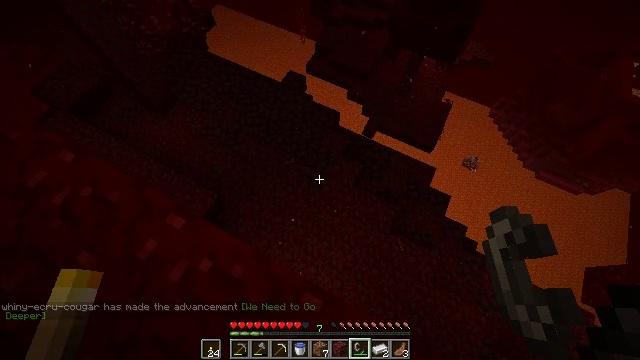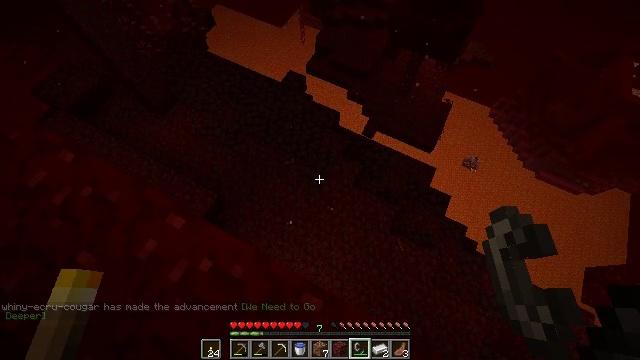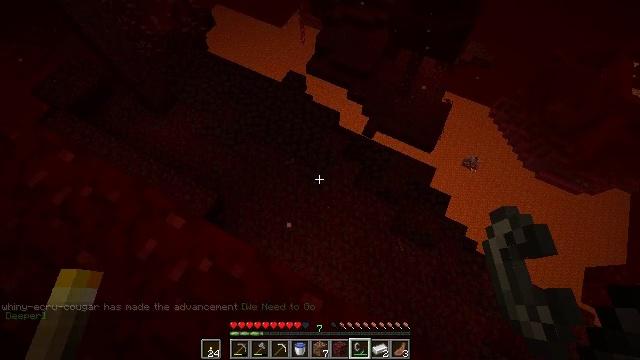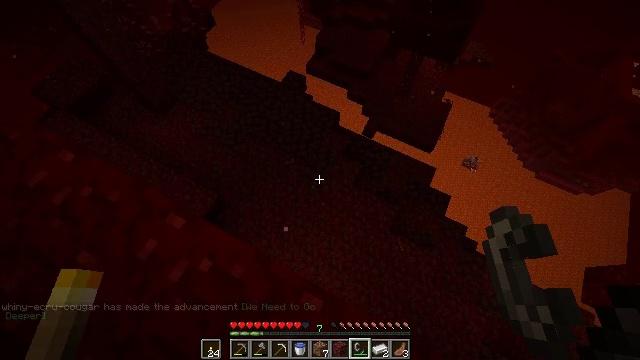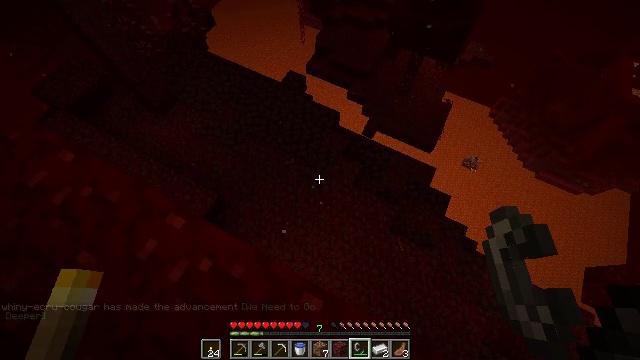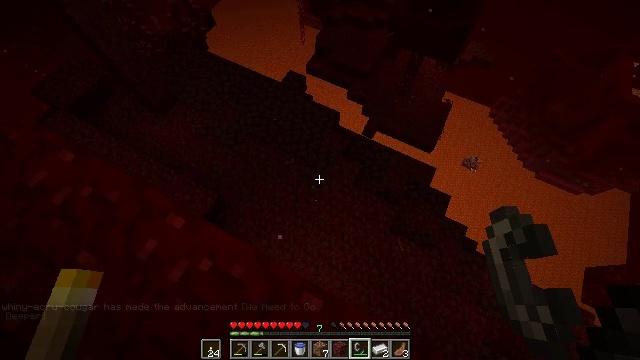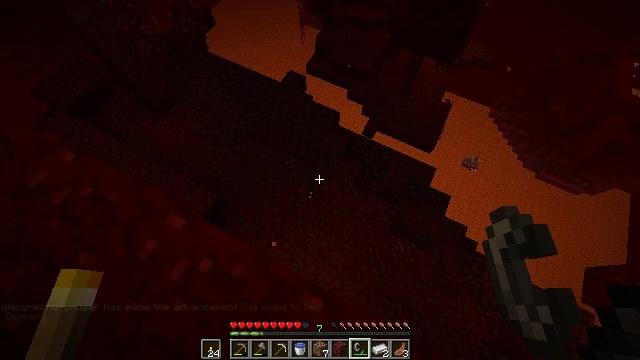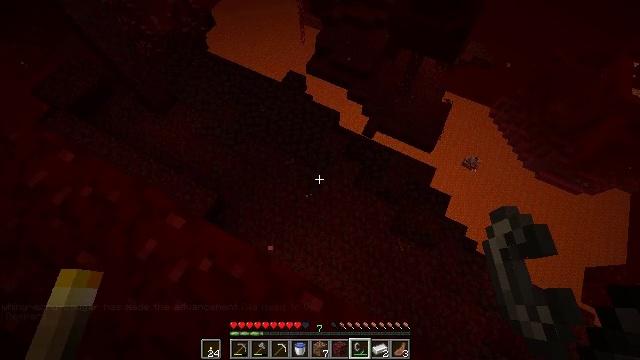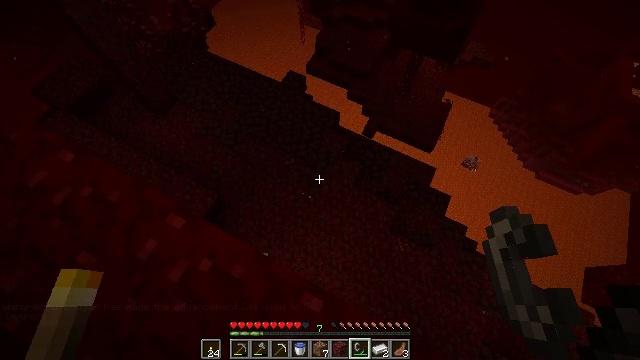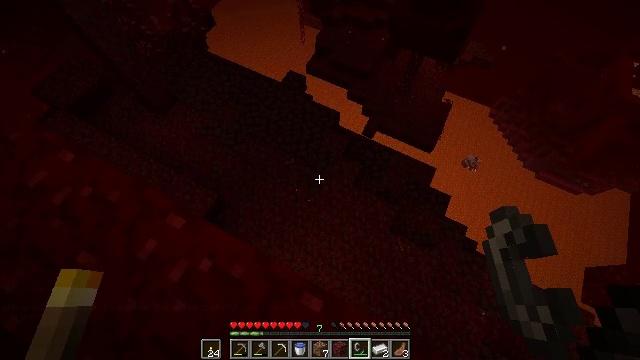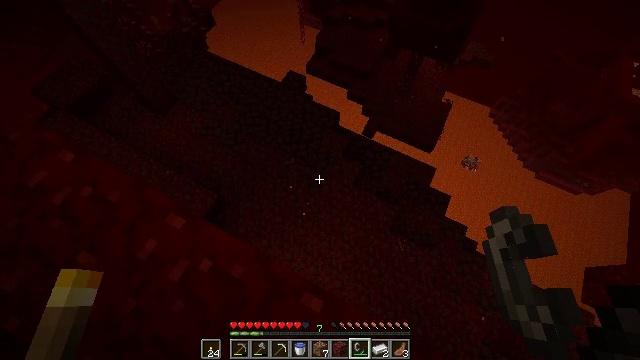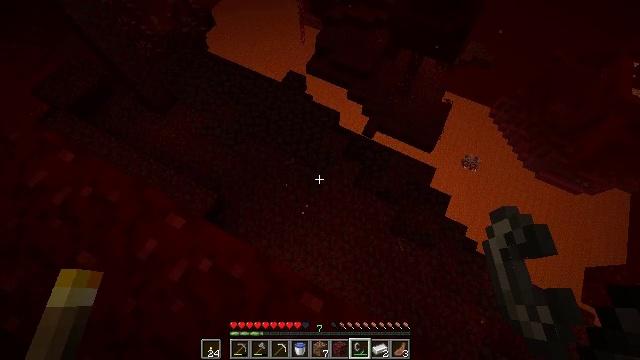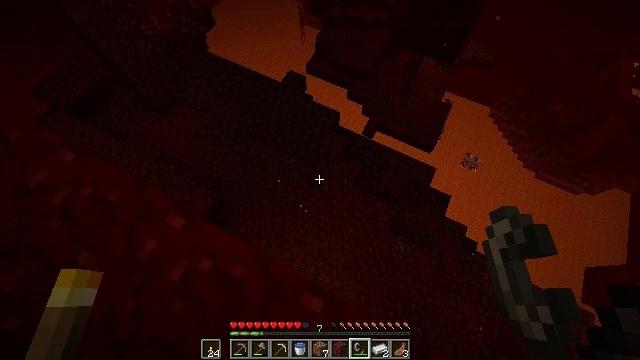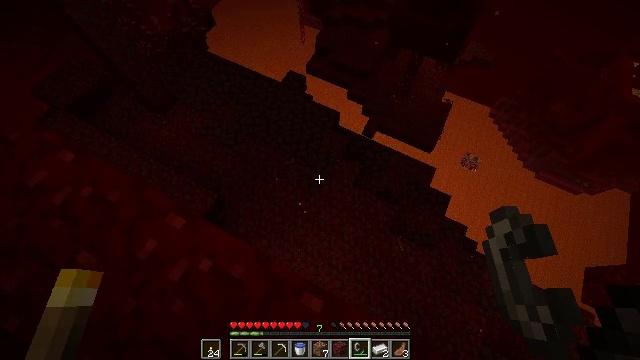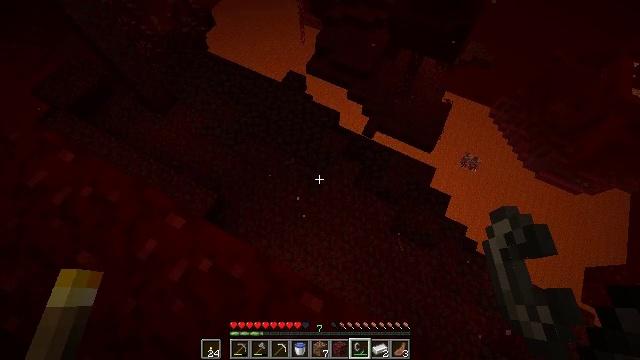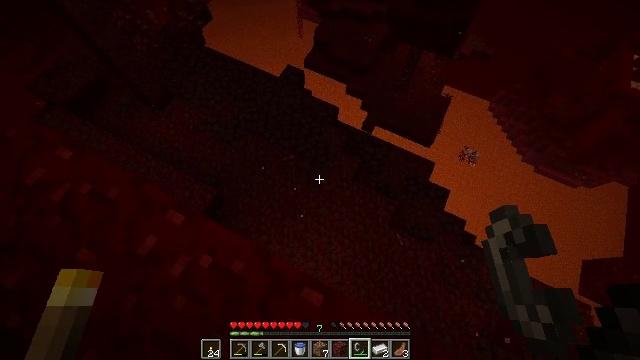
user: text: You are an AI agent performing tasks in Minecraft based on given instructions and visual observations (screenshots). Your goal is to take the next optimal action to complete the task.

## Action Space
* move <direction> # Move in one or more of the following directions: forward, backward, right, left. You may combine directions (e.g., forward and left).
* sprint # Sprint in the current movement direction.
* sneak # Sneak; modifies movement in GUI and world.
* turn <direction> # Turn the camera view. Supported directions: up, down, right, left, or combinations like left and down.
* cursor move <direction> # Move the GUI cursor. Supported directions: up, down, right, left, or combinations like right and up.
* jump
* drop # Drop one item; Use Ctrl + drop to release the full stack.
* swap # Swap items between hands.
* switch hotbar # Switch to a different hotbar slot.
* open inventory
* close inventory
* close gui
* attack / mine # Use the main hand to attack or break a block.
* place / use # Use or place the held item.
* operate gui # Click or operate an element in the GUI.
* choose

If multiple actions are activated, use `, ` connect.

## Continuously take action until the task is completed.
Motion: motion action
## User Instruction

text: Chop crimson stem from the tree.
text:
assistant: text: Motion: no_op
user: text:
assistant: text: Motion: no_op
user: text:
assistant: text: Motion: no_op
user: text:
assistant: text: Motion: no_op
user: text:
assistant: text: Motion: no_op
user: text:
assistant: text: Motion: no_op
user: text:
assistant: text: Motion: no_op
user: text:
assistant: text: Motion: no_op
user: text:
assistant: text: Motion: no_op
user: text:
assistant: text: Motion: no_op
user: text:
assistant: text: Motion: no_op
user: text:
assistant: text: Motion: no_op
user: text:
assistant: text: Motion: no_op
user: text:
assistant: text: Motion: no_op
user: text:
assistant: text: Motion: turn down
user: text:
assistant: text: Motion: no_op
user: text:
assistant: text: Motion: no_op
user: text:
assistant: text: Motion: no_op
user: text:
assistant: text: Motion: no_op
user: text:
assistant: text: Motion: no_op
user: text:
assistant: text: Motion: no_op
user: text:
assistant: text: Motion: no_op
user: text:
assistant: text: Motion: no_op
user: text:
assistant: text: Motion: move left
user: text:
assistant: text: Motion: move left
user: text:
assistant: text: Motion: move left, turn left
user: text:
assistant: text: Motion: turn left
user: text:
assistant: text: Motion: no_op
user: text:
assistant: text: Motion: no_op
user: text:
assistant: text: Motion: no_op